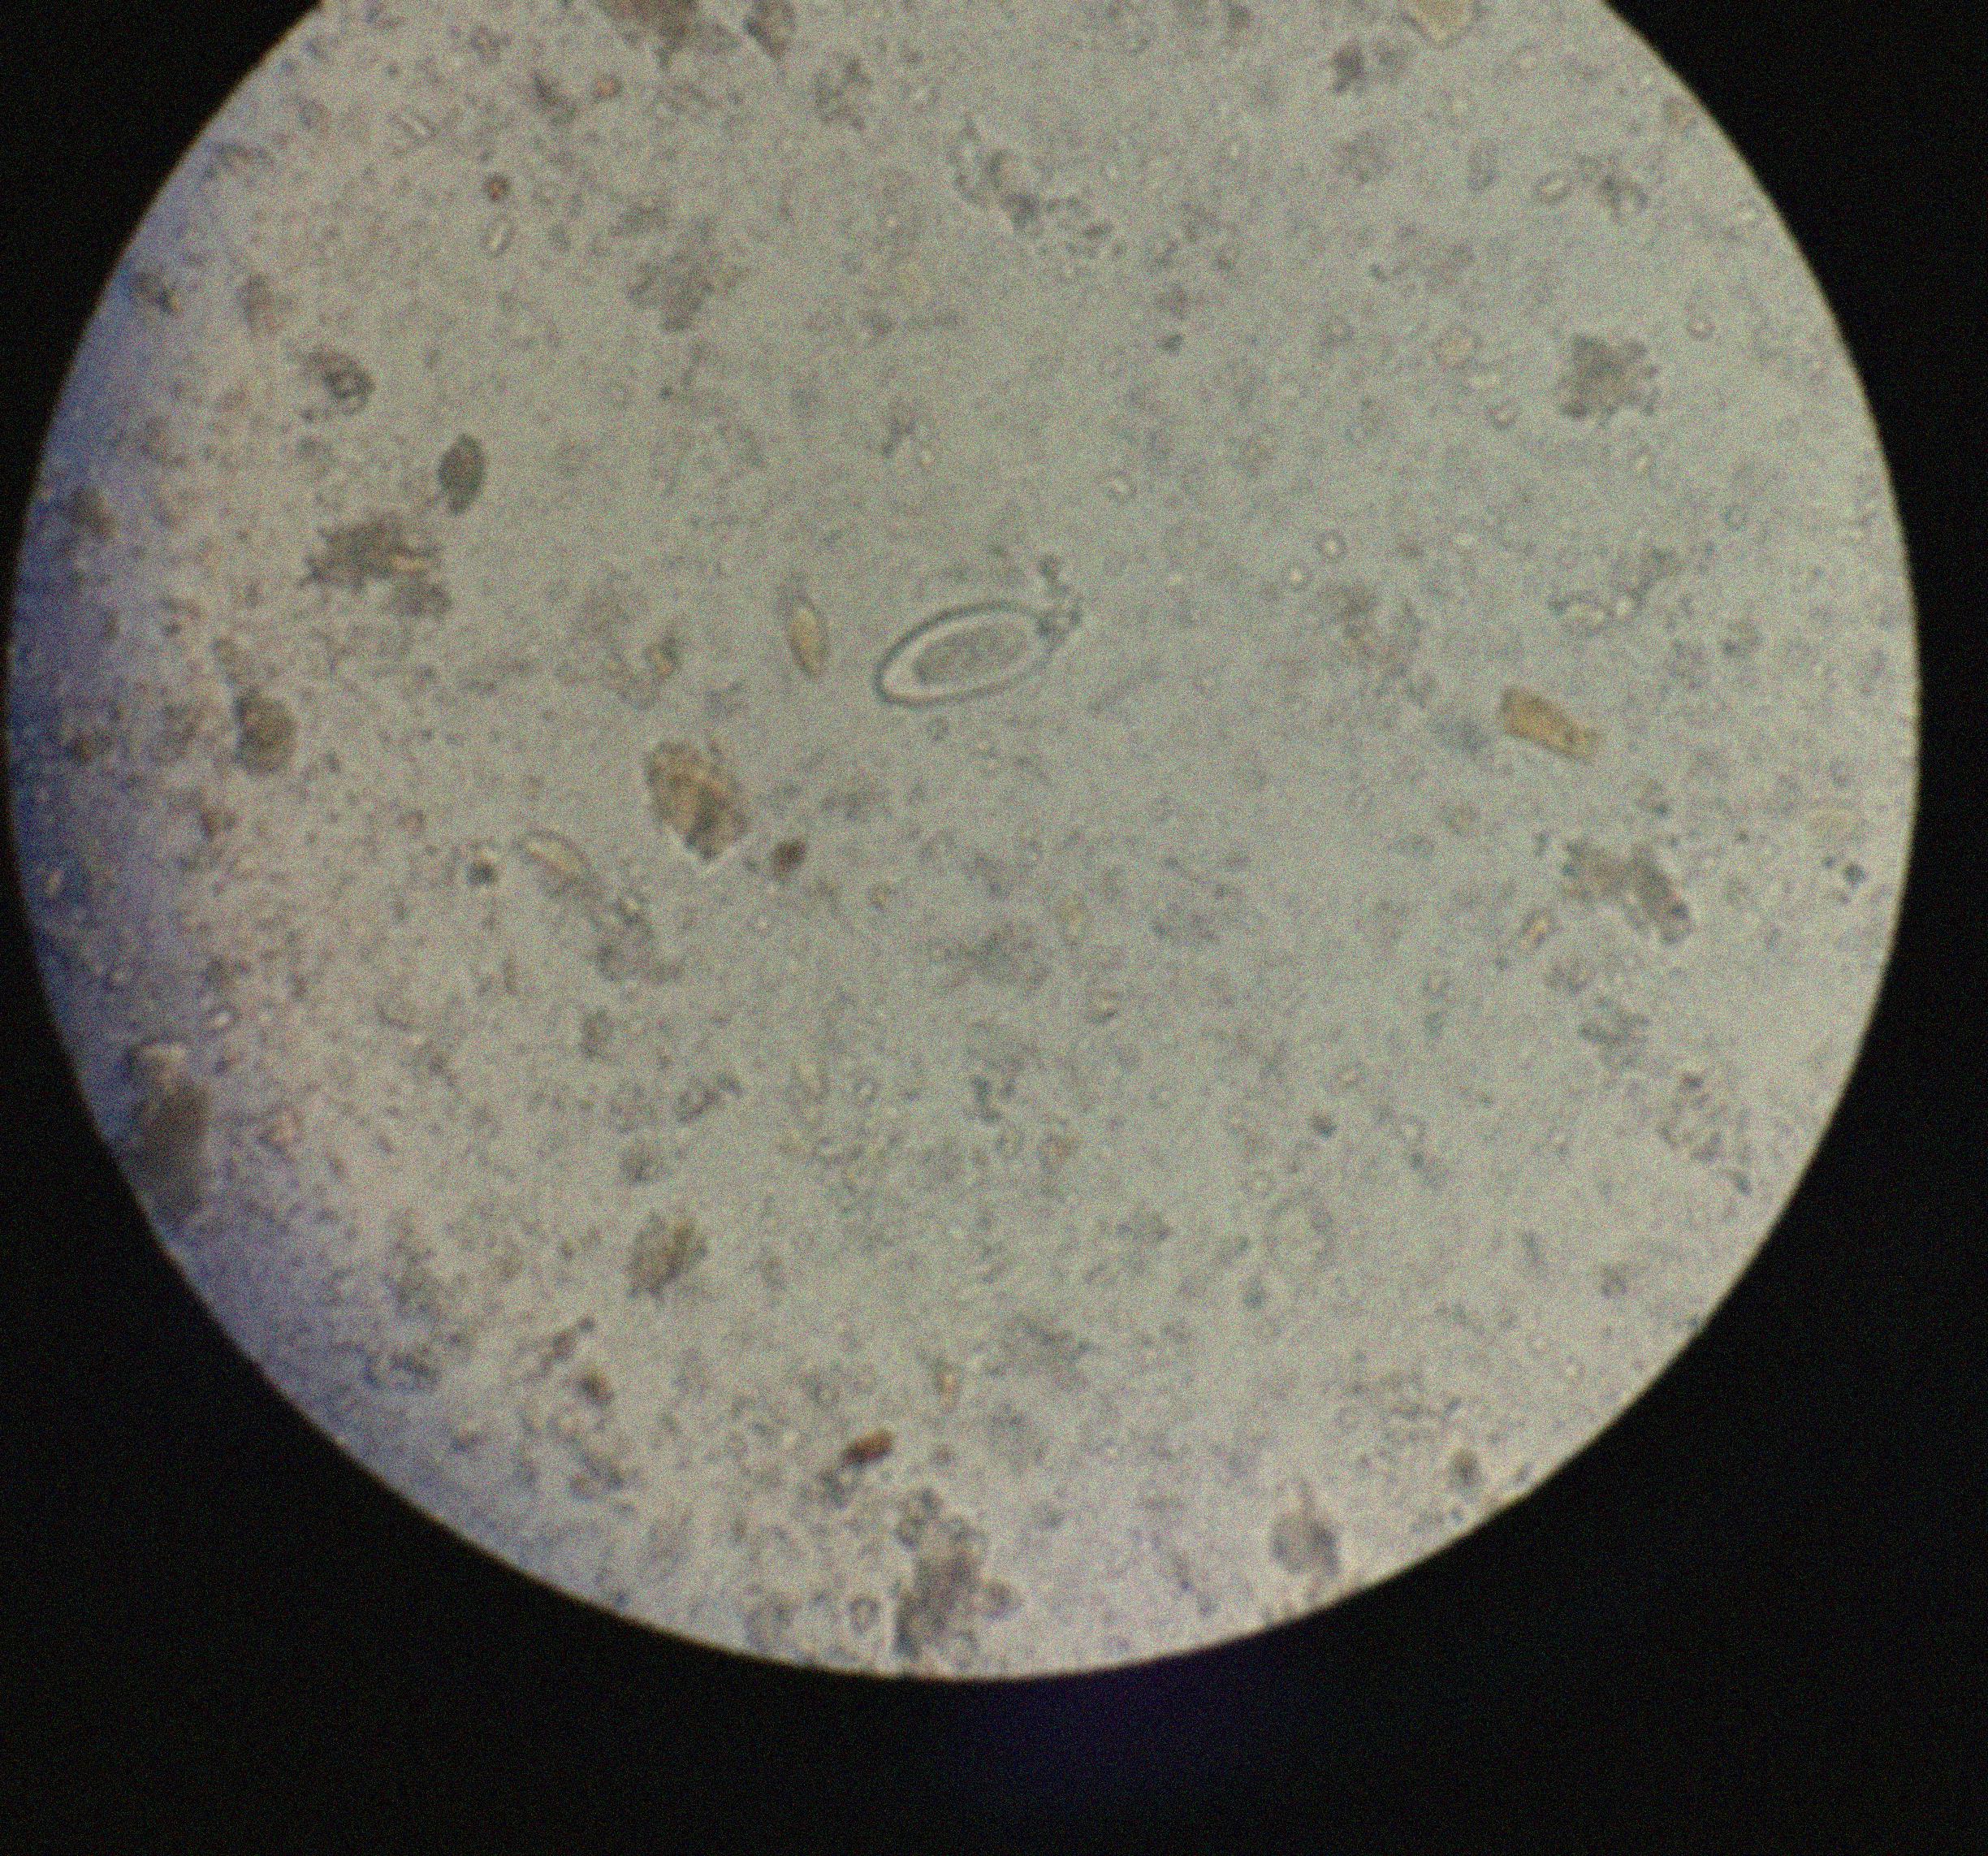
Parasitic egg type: Enterobius vermicularis